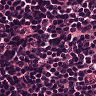
Metastatic tissue present: no